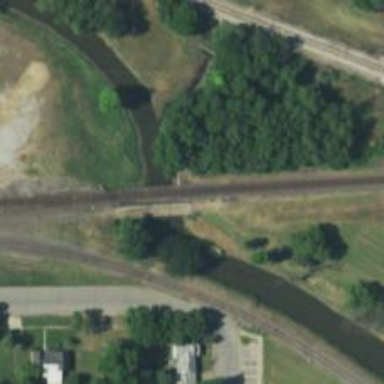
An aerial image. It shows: Bridge with two railway tracks.